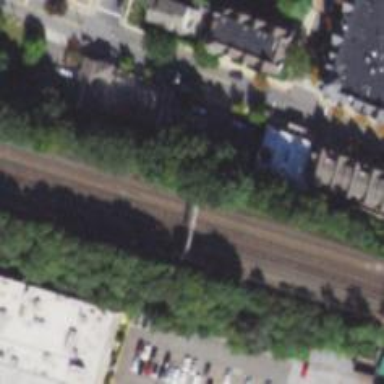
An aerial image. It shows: Electrified railway with rail tracks.